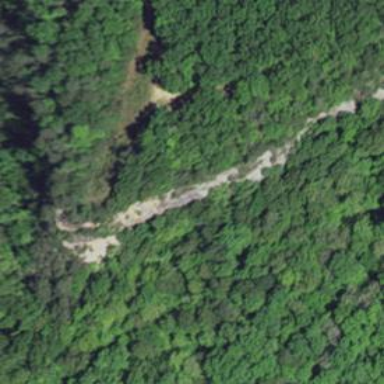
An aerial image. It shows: Crag suitable for climbing located by cliff.